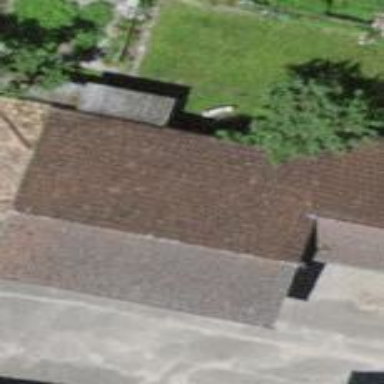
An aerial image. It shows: Rural barn.